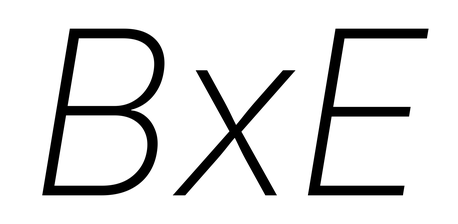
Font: Inter-Italic_ExtraLight_Italic